Interaction volume radius: 10 \u00c5
Interaction volume height: 15 \u00c5
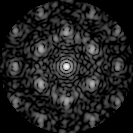
Disorder parameter: 0.525